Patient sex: M
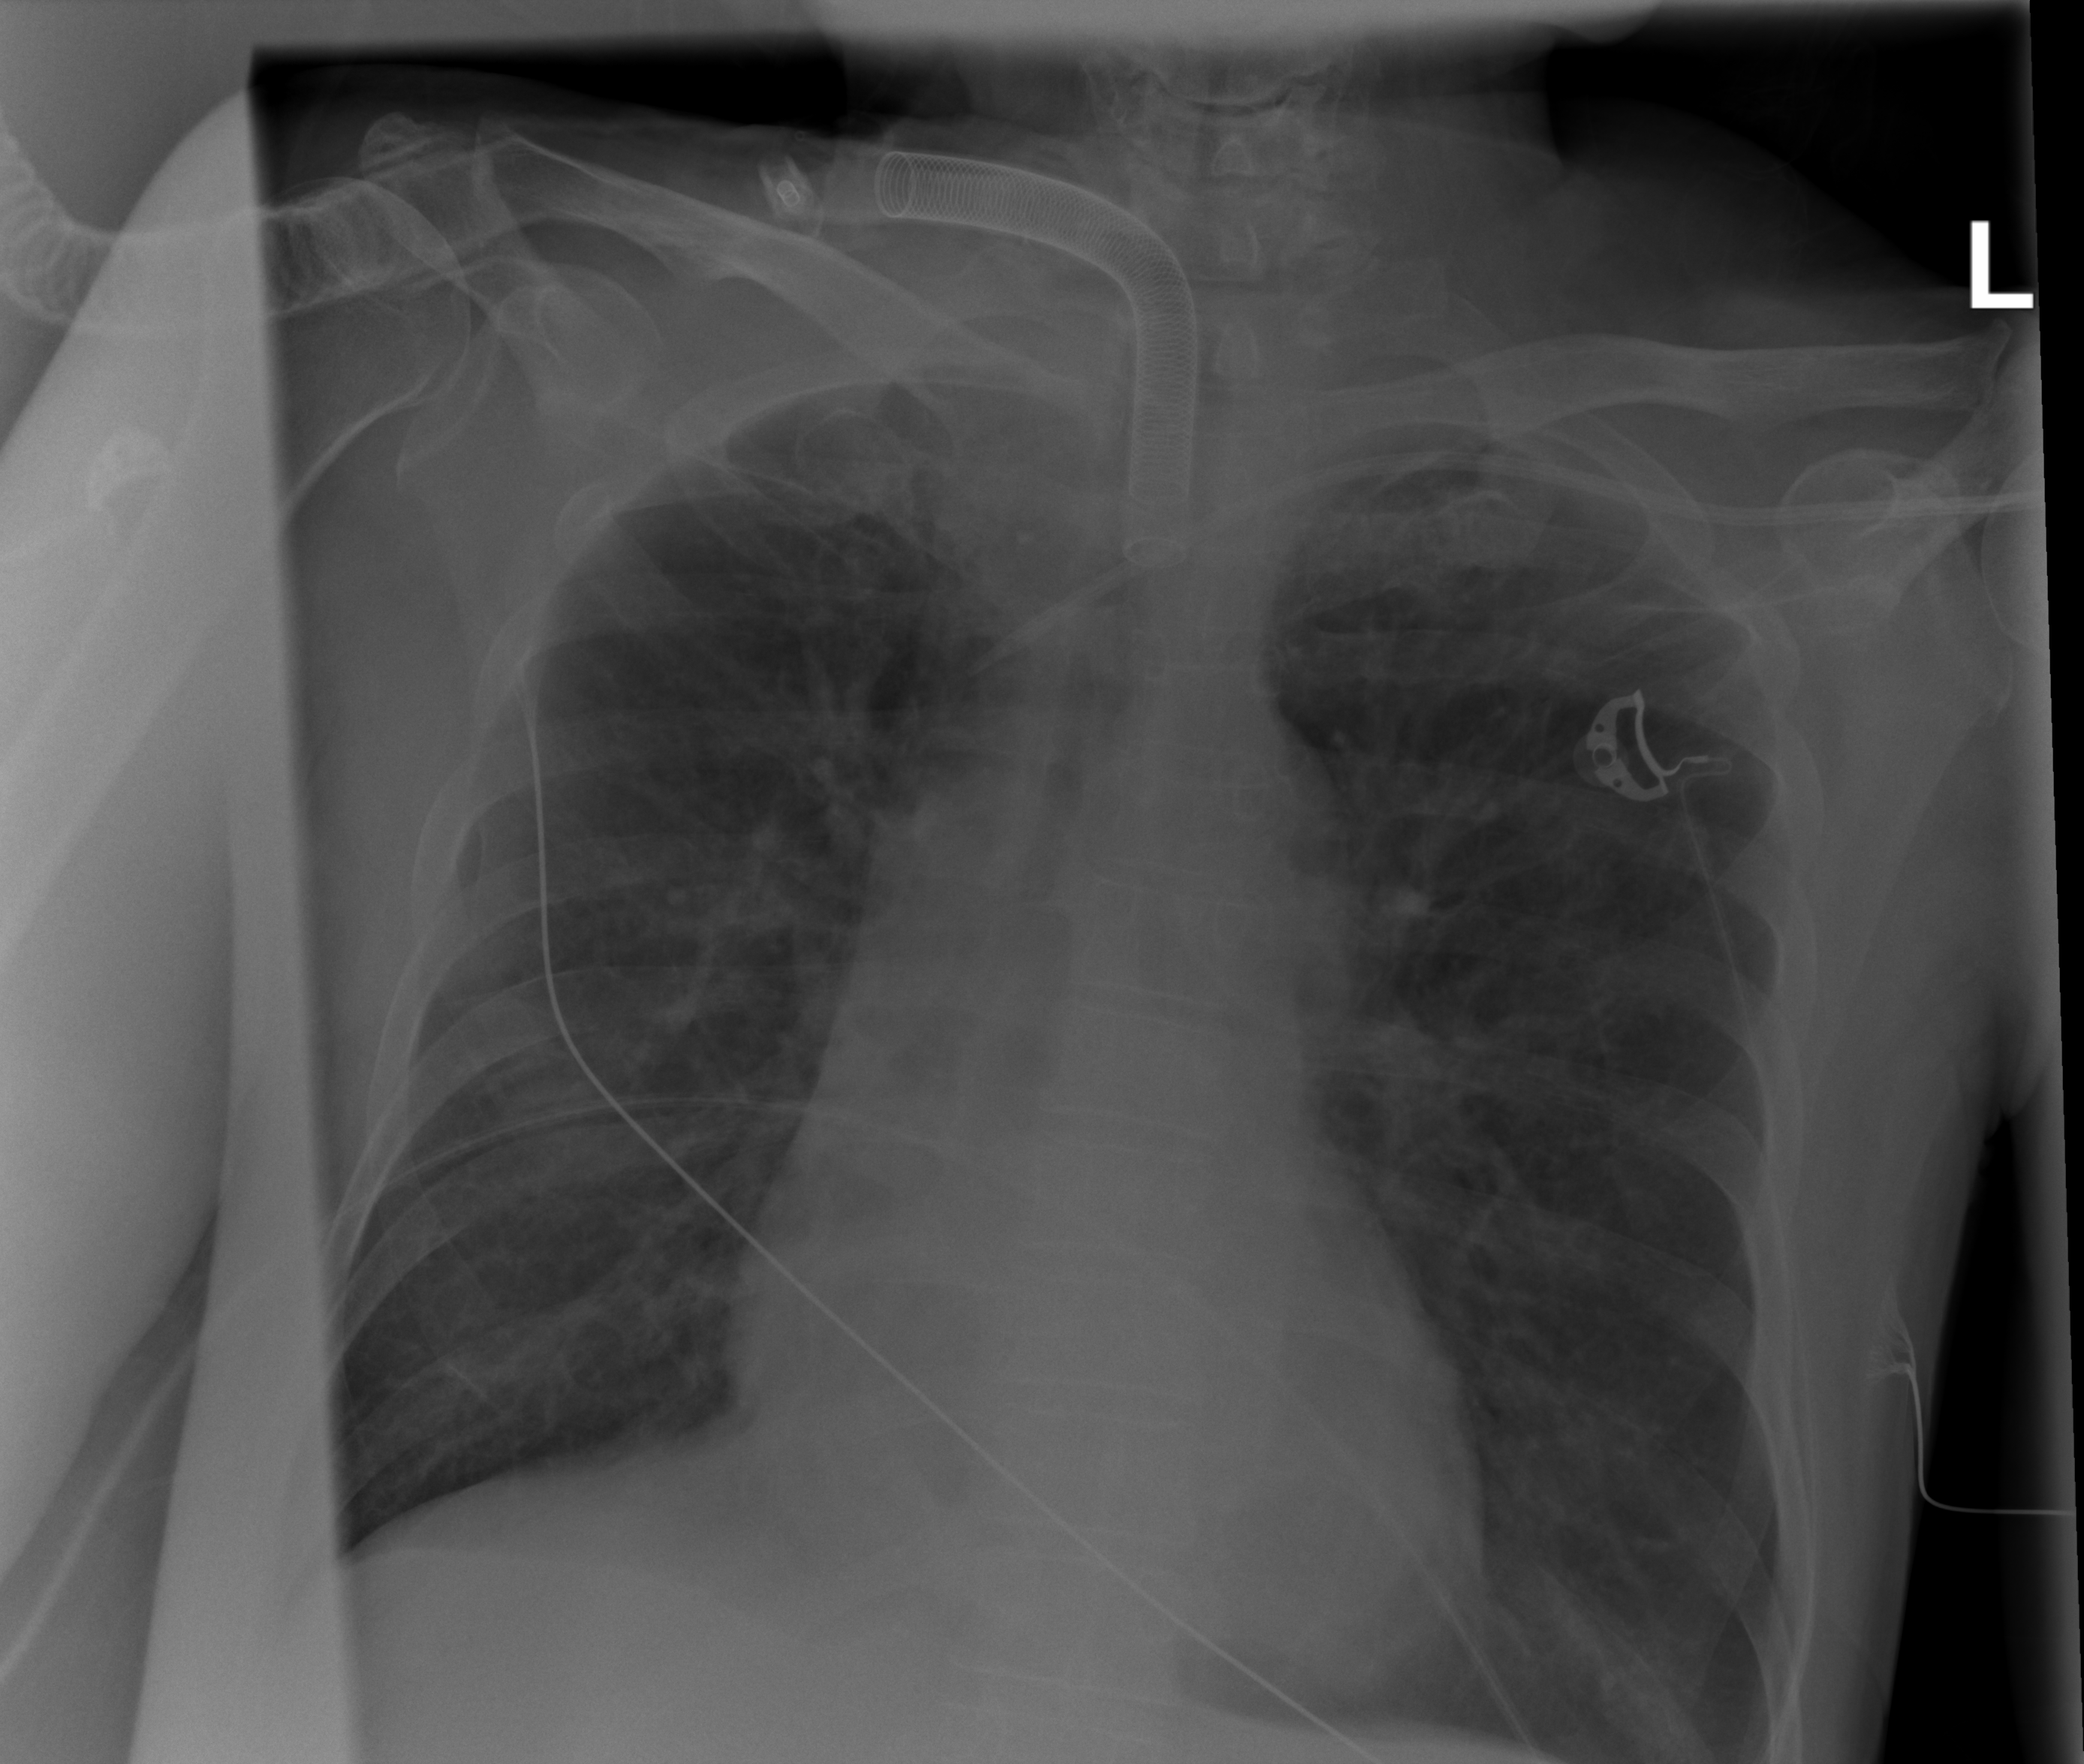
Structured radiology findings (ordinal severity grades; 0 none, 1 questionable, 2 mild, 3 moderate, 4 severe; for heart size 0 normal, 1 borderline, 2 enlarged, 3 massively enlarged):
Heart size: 0
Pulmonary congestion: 2
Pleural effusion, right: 0
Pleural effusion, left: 0
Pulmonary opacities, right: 0
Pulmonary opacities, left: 0
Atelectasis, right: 2
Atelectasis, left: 2